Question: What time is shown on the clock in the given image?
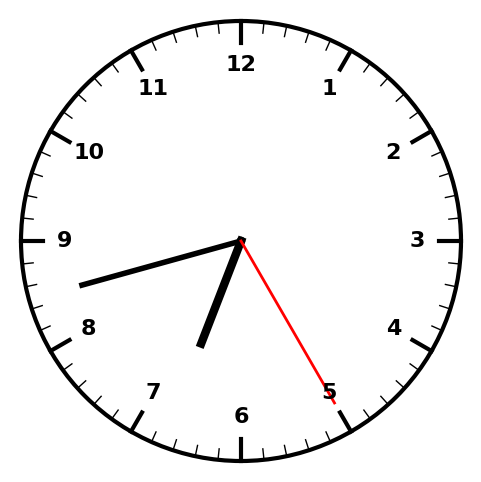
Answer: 06:42:25